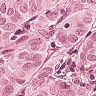
Metastatic tissue present: yes